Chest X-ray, PA view. Patient: 52 years old, sex M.
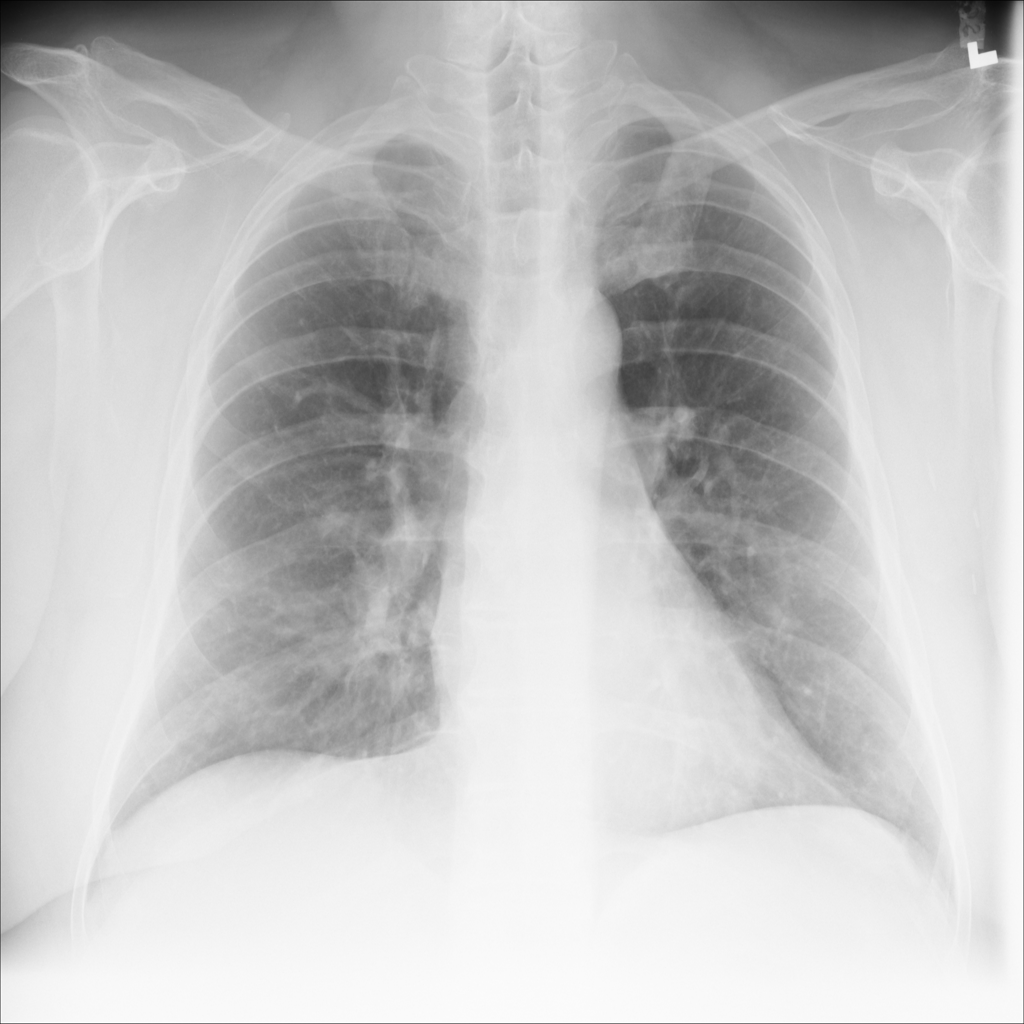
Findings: Nodule